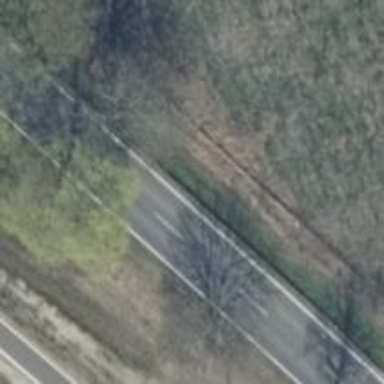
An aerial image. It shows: Primary road with asphalt surface.